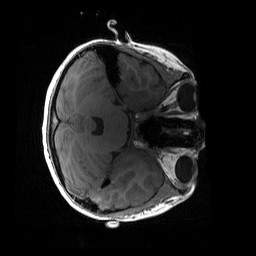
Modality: T1w
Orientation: axial
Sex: female
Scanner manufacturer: siemens
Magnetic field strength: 3 T
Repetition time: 1.9 s
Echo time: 0.00243 s